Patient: sex F, age 31
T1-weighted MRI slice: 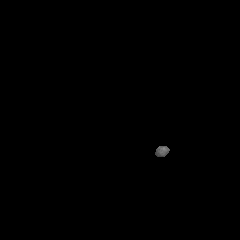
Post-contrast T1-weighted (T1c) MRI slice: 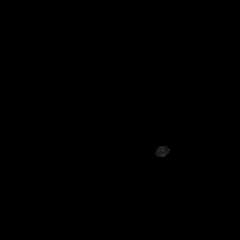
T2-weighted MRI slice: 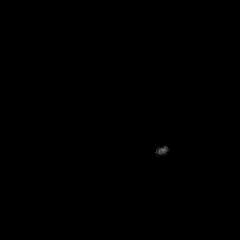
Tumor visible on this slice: no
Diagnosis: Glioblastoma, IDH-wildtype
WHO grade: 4